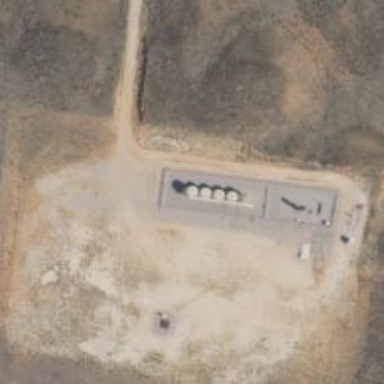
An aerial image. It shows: Storage tank with man-made structure.